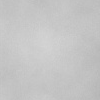
Atmospheric dust classification: dusty